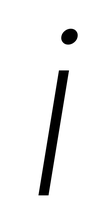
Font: Inter-Italic_ExtraLight_Italic